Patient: sex M, age 46
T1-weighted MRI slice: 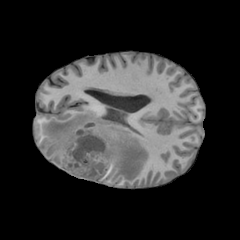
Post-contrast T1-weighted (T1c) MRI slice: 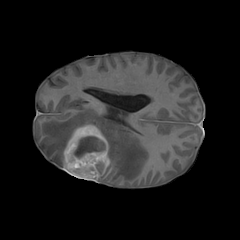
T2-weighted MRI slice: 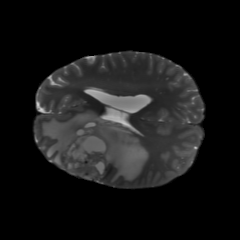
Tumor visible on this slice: yes
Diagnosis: Glioblastoma, IDH-wildtype
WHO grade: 4